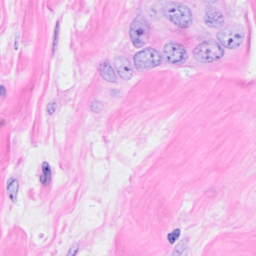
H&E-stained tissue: Breast